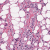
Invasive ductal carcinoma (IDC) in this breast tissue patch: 1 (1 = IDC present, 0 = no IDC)